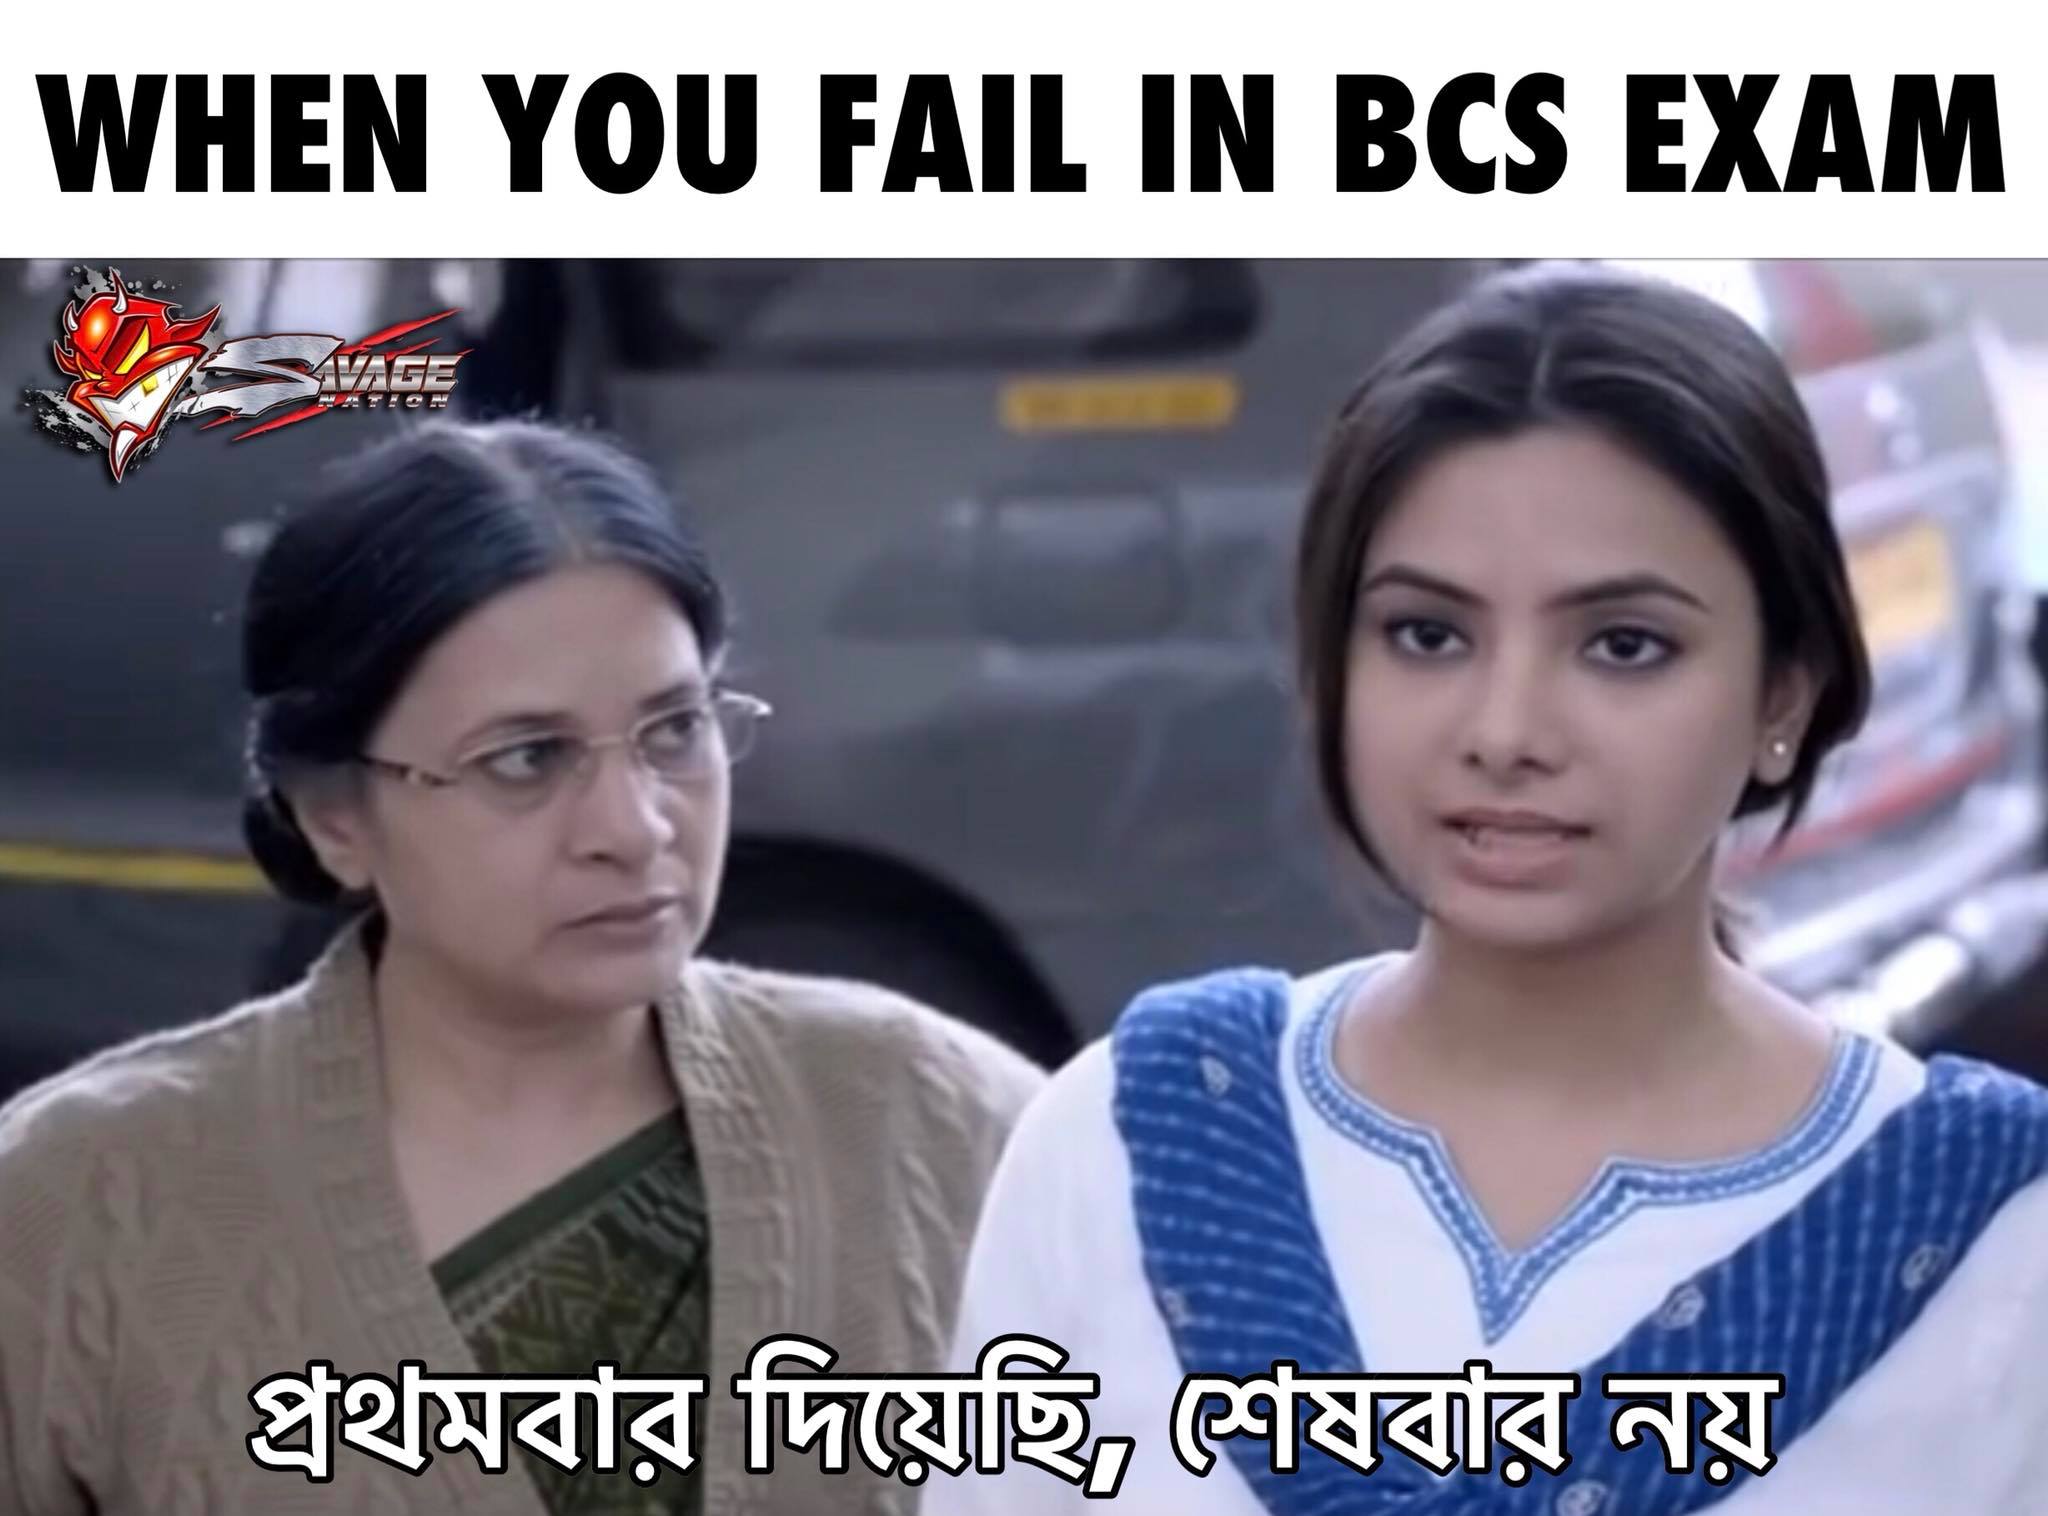
Caption: WHEN YOU FAIL IN BCS EXAM    প্রথমবার দিয়েছি , শেষবার নয়
Label: non-hate